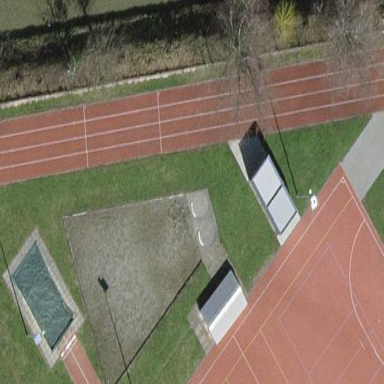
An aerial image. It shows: Shot-put pitch with tartan surface for practicing sports.